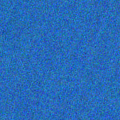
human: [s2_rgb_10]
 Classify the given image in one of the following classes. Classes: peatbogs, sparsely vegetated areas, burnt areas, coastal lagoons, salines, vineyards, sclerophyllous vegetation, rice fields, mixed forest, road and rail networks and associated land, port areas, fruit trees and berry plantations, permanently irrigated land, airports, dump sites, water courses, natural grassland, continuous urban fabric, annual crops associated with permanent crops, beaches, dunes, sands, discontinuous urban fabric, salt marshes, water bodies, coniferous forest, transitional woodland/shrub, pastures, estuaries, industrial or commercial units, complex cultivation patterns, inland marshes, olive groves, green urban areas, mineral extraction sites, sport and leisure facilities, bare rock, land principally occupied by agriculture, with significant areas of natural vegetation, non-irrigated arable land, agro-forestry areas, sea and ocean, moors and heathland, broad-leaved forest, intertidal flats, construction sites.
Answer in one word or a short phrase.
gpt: sea and ocean